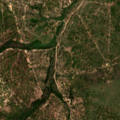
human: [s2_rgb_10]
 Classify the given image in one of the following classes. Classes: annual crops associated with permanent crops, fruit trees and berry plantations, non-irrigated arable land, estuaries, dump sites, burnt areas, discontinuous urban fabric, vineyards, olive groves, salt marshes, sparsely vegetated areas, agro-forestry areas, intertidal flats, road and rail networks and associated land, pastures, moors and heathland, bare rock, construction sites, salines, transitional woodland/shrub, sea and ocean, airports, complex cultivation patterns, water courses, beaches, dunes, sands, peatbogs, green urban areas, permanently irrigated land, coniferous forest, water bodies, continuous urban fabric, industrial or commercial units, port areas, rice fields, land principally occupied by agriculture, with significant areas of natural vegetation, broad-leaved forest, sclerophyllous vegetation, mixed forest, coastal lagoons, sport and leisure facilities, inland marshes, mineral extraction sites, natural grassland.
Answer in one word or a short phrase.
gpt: agro-forestry areas, broad-leaved forest